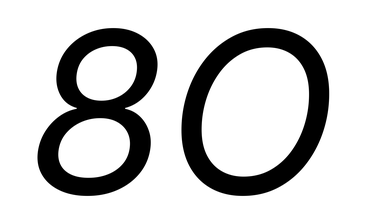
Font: Inter-Italic_Italic